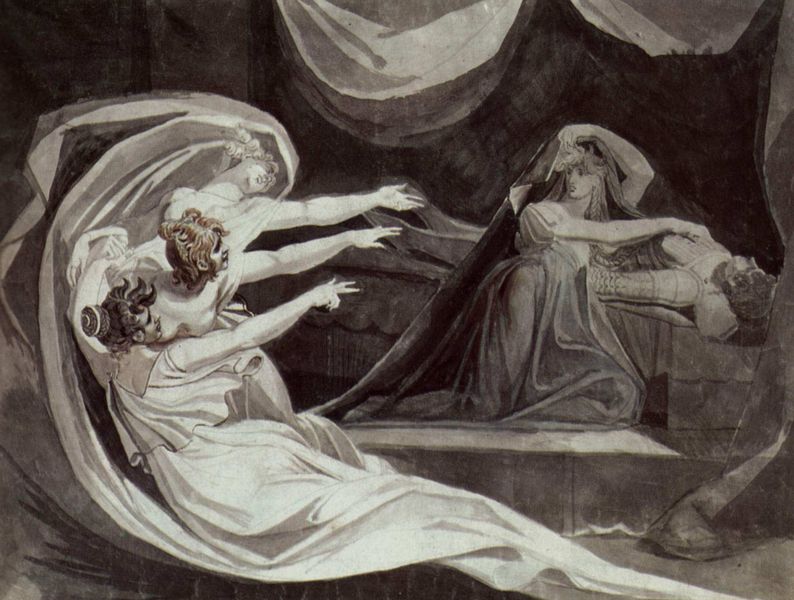
Titel: Kriemhild wird von ihren Gewissensbissen heimgesucht
Künstler: Johann Heinrich Füssli
Standort: New York (New York)
Institution: (Privatsammlung)
Schlagwörter: dunkel, gemälde, gott, hand, kopf, körper, mann, nackt, schatten, umhang, wasser, weiß, aquarell, frauen, menschen, mädchen, sitzen, finger, frau, frisur, geste, grau, haar, hell, hintergrund, holz, hut, kleid, kleider, kreide, licht, mund, nase, ohr, raum, schwarz, skizze, szene, zeichnung, zimmer, blick, schleier, tuch, malerei, symbolismus, tanz, jung, kappe, wand, arm, arme, augen, falten, gesicht, kleidung, knoten, leiche, mensch, sockel, stehen, stein, tod, tot, toter, trauer, blicken, hände, innenraum, vorhang, auge, gewand, haare, mantel, sitzend, stoff, stoffe, tücher, drei, gewänder, paar, personen, bühne, person, tanzen, tänzerin, höhle, kinn, lippen, locke, locken, ohren, schulter, schultern, fliegen, chaos, engel, trauben, beine, schleppe, bein, dutt, wangen, liegen, bogen, balett, ballet, ballett, beobachten, tüll, mauer, schattierung, monochrom, wasserfarbe, grisaille, sepia, flattern, thron, falte, jugendstil, vorhänge, witwe, zopf, bett, robe, stufe, faltenwurf, podest, junge, rüschen, wange, knie, liegend, zeigen, bedecken, fallen, wände, haarknoten, vier, hell dunkel, tusche, wasserfarben, knabe, krank, buch, parallel, schweben, wirbel, drapiert, druck, schwarz weiß, radierung, stich, gefahr, knien, soldat, strin, wirr, zirkus, hütchen, entwurf, kranz, mythologie, göttin, ritter, rüstung, tinte, ein, liege, weißß, bauchtanz, harem, jüngling, sarg, sehnsucht, gestorben, ausgestreckt, grab, jesus, sterben, totenbett, verstorben, mauern, leid, schmerz, mythos, kniend, sturz, knieen, plan, leicht, traube, maria, beweinung, genießen, drama, genuss, leichtigkeit, doppelt, drei frauen, stürzen, lager, geister, hexen, schicksal, rufen, hinweise, sarkophag, schuld, sterbebett, verlust, füssli, blake, bare, wehklagen, wirbeln, bruste, macbeth, shakespeare, hamlet, kurtisane, nackte arme, verlangen, ruhestätte, vier frauen, hamlett, furien, gau, schulterfreies kleid, attraktion, soff, lagerstatt, fur, ergötzen, gerüstet, abgegrenzt, asugestreckter arm, attrakion, frau frauen mann, gewissensbiss, hamleth, verlust verlieren, vorsehung, shcweben, fuesseli, zene, errinnyen, erinnyen